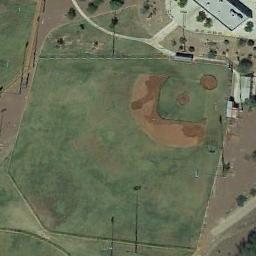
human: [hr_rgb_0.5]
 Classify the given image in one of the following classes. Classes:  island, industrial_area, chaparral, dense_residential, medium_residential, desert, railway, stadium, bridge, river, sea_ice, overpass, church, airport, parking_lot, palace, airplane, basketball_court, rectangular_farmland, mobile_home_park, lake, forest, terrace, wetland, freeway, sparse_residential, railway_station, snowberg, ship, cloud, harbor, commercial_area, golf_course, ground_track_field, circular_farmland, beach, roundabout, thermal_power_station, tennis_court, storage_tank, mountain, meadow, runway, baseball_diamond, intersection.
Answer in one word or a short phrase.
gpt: baseball_diamond